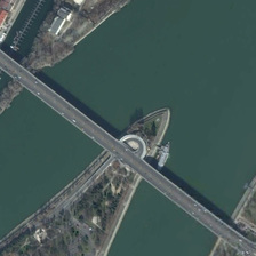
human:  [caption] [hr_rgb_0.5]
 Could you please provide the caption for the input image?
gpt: the long bridgr is across the river with a eyot .

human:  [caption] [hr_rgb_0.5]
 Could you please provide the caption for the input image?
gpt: This magnificent bridge has two branches and spans the river. There is an island in the river.

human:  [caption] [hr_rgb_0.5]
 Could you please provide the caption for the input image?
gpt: the bridge lying over the river connects both banks with an island in the middle .

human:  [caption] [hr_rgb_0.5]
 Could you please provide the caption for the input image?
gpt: This magnificent bridge has two branches across the river, in which there is an island.

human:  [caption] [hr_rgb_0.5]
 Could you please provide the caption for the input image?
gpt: some cars are on a curved bridge over a river with an island in it connected to the bridge .